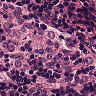
Metastatic tissue present: no